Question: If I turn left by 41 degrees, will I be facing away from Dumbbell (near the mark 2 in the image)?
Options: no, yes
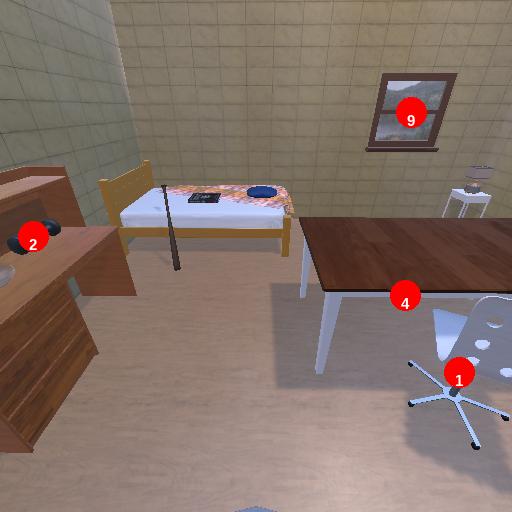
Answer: no